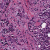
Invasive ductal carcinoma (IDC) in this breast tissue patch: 1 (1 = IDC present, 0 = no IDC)